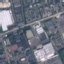
Land use / land cover class: Industrial